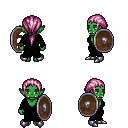
a pixel art fantasy rpg character, female body template, orc, green skin, gray robe, teal pants, pink ponytail hairstyle, metal boots, shield, four views (front, back, left, right), 2x2 character sprite sheet, small pixel art, hard edges, no anti-aliasing